Chest X-ray:
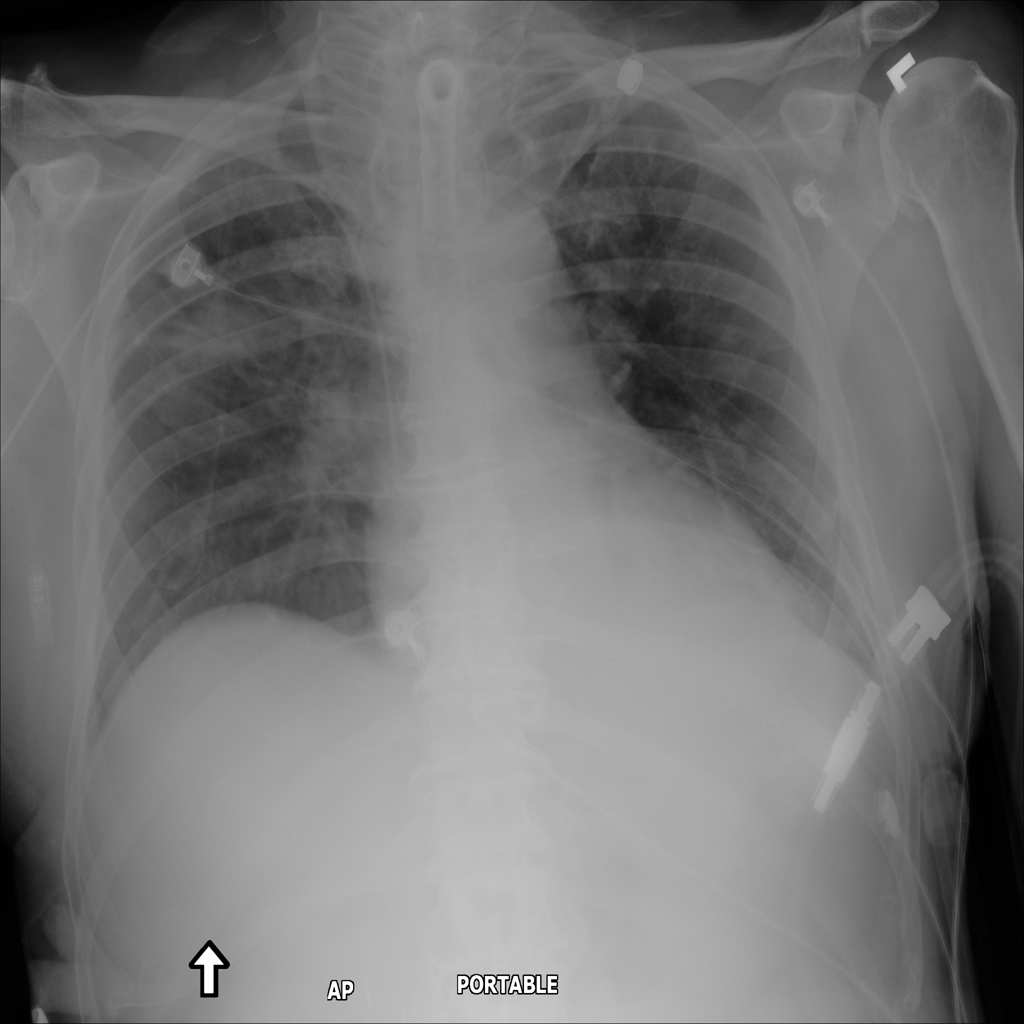
Findings: Consolidation, Effusion
No abnormal finding: no